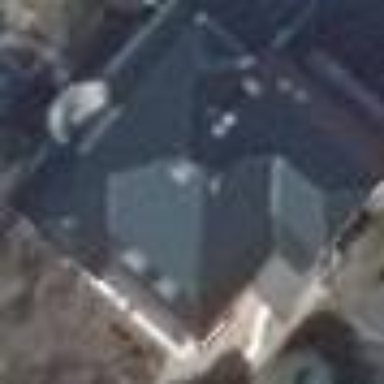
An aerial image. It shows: Detached building.